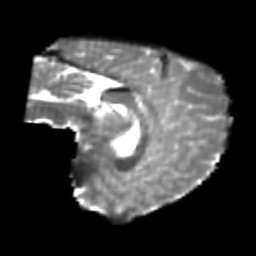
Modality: T2w
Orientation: sagittal
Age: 21
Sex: male
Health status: healthy
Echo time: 0.074 s